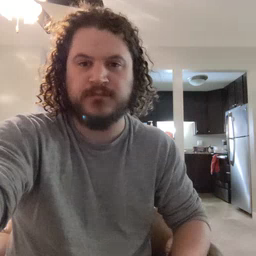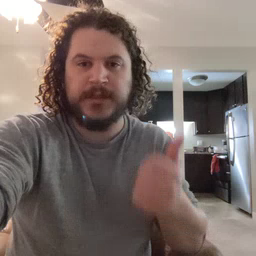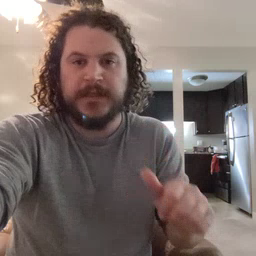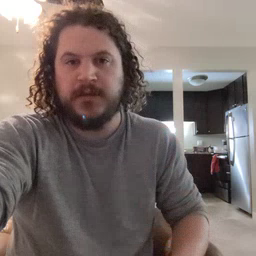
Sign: any